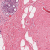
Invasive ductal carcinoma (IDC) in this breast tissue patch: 0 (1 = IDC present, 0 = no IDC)